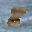
Label: 8